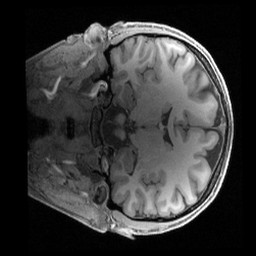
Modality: T1w
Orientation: coronal
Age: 38
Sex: female
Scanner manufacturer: siemens
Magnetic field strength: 3 T
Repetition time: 2.4 s
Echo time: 0.00241 s